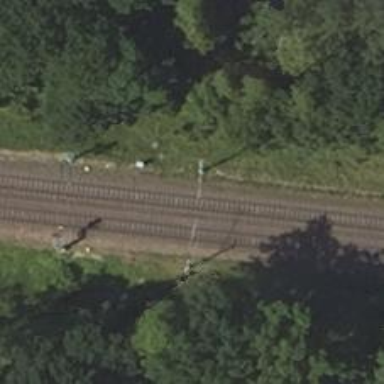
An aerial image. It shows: Milestone along the railway with catenary mast.